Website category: sports
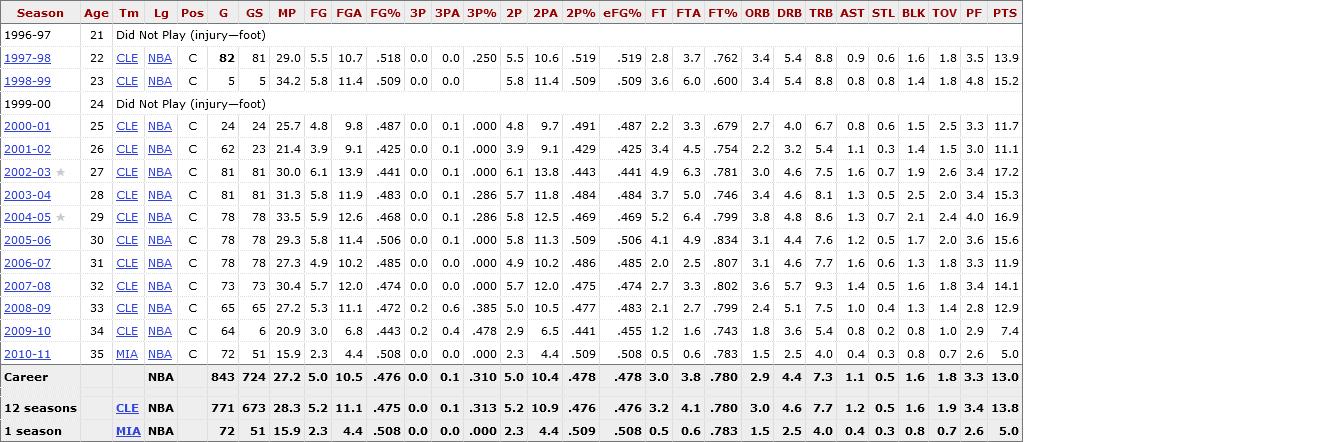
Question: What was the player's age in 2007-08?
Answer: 32

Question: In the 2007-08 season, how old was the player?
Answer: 32

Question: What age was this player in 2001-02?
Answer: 26

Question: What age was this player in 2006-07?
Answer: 31

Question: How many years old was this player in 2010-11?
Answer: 35

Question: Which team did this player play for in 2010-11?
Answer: MIA

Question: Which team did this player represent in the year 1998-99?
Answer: CLE

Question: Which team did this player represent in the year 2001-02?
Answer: CLE

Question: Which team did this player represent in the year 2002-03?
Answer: CLE

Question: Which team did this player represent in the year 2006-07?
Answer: CLE

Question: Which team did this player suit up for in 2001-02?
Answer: CLE

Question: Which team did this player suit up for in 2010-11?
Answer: MIA

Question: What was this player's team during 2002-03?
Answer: CLE

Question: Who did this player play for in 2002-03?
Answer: CLE

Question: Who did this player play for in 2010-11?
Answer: MIA

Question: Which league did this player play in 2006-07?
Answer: NBA

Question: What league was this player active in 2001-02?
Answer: NBA

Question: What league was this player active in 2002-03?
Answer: NBA

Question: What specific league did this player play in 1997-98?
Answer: NBA

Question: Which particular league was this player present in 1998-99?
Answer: NBA

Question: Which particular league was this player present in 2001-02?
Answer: NBA

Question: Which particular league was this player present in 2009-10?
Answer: NBA

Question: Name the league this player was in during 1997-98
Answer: NBA

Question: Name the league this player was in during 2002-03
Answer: NBA

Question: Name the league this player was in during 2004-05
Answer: NBA

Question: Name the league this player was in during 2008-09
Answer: NBA

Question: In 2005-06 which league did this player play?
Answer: NBA

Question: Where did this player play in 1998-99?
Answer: NBA

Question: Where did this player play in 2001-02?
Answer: NBA

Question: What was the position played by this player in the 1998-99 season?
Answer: C

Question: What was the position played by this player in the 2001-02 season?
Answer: C

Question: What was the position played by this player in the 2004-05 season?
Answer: C

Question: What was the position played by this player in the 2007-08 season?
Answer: C

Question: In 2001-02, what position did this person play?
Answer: C

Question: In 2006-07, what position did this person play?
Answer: C

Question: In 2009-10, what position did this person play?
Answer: C

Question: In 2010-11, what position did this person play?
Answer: C

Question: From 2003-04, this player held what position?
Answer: C

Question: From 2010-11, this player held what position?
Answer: C

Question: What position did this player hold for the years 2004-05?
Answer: C

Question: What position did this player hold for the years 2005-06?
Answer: C

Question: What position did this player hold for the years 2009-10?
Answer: C

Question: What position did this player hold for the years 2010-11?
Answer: C

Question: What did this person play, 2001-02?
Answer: C

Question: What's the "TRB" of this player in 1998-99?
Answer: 8.8

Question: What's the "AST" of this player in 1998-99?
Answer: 0.8

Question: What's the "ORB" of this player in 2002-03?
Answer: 3.0

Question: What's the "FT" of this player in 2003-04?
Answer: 3.7

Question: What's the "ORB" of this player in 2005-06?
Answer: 3.1

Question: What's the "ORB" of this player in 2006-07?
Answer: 3.1

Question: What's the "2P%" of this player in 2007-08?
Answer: .475

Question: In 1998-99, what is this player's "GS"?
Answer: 5

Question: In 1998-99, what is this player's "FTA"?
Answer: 6.0

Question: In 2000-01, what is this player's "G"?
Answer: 24

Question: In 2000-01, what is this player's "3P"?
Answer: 0.0

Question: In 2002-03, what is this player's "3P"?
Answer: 0.0

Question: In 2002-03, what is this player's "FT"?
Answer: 4.9

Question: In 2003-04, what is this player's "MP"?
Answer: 31.3

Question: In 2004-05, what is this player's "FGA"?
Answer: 12.6

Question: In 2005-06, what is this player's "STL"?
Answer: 0.5

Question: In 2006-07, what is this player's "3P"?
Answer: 0.0

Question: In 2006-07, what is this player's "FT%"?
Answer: .807

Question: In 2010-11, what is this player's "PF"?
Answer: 2.6

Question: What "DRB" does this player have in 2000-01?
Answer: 4.0